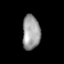
Tissue: lung
Cell type: Endothelial cells
Senescence score: 0.5504
Nuclear area (px): 598
Mean DAPI intensity: 156.488